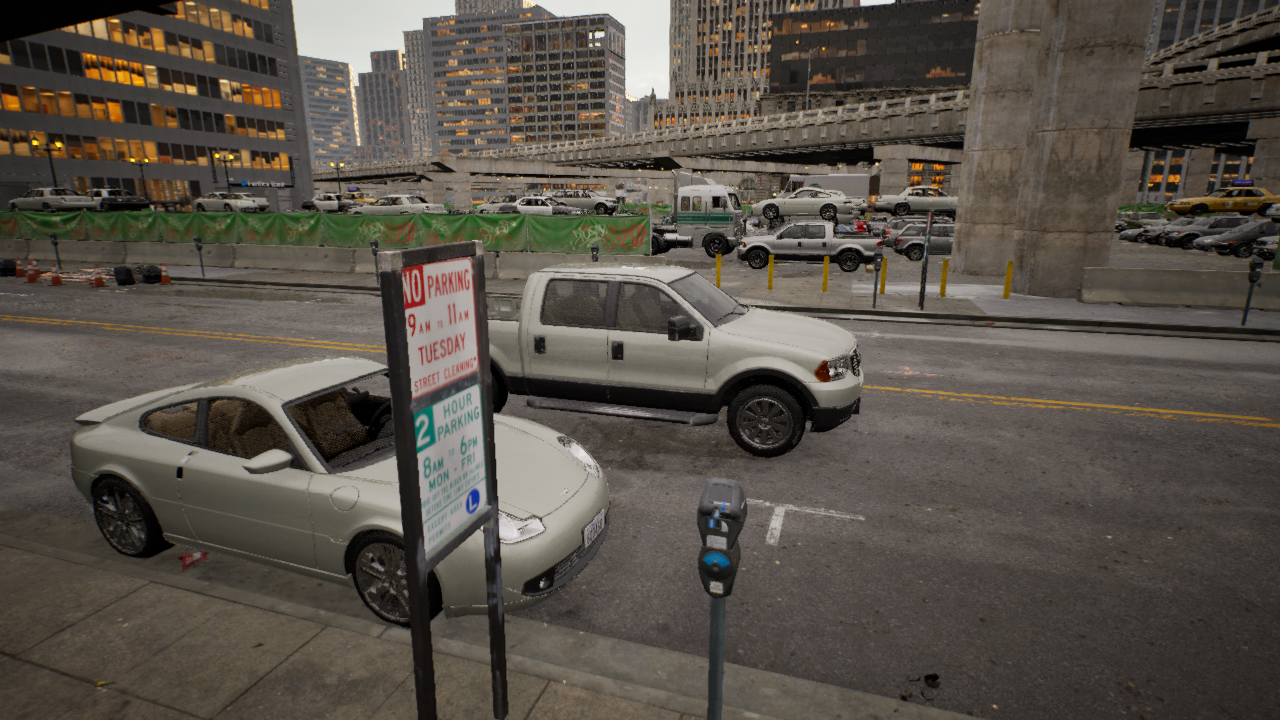
Venue: downtown
Lighting: golden hour
Vehicle rig: pickup